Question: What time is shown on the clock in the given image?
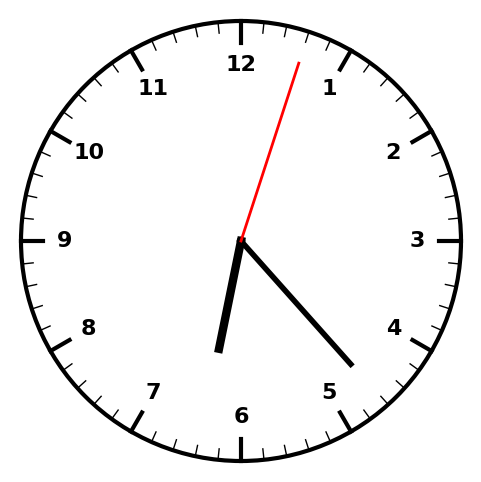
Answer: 06:23:03